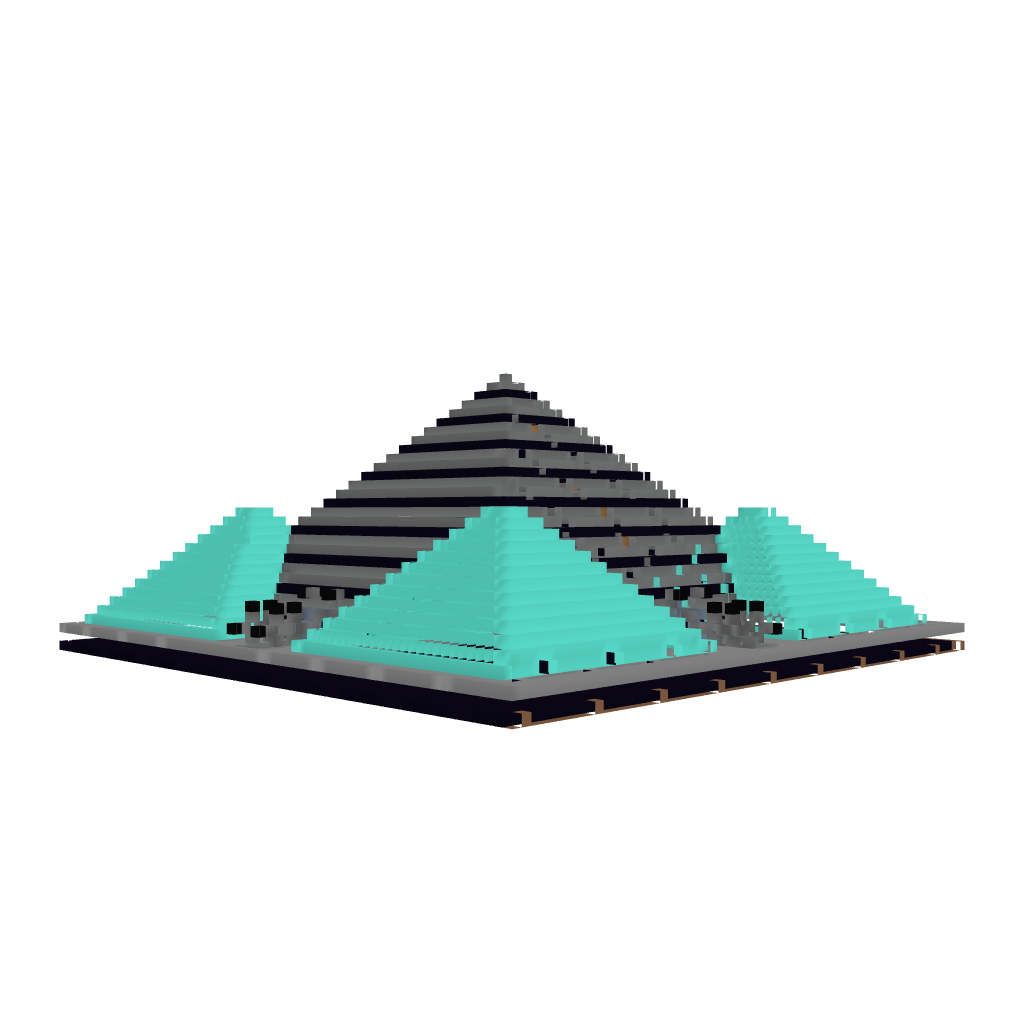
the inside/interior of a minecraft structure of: Pyramid Spawn